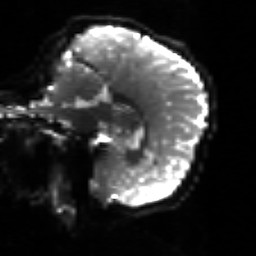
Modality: sbref
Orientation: sagittal
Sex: male
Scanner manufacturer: siemens
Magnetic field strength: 3 T
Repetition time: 5 s
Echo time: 0.071 s